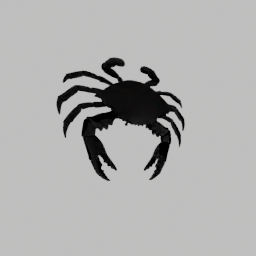
Label: animals